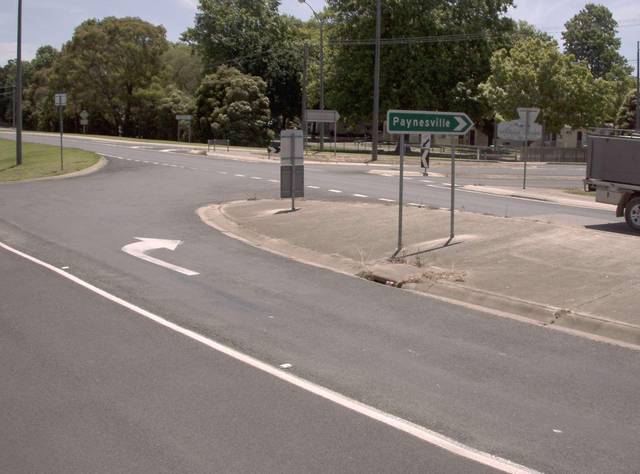
Region: Australia
Coordinates: -37.826, 147.639